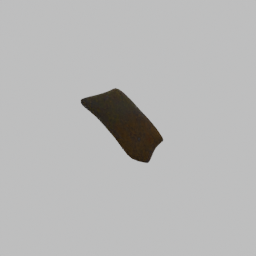
Label: nature